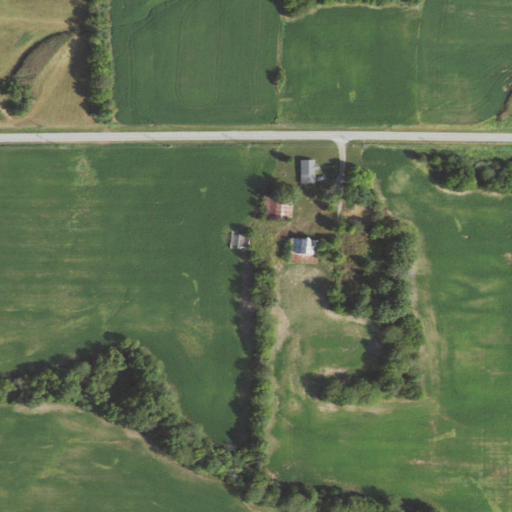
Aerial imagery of mountain in Illinois named Browning Hill containing cultivated crops, pasture, open development, low intensity development, and medium intensity development